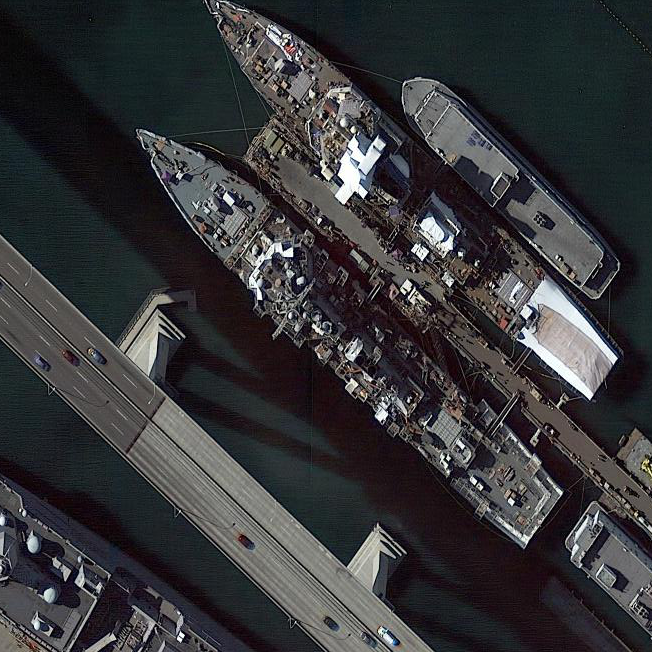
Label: destroyer